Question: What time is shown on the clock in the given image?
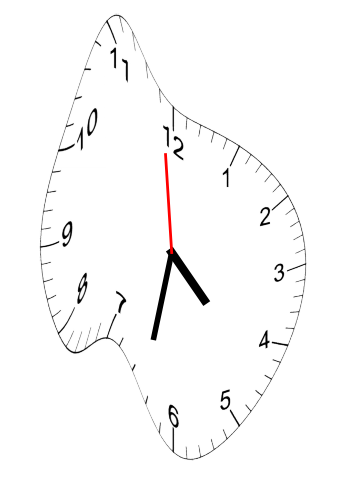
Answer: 04:31:59